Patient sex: M
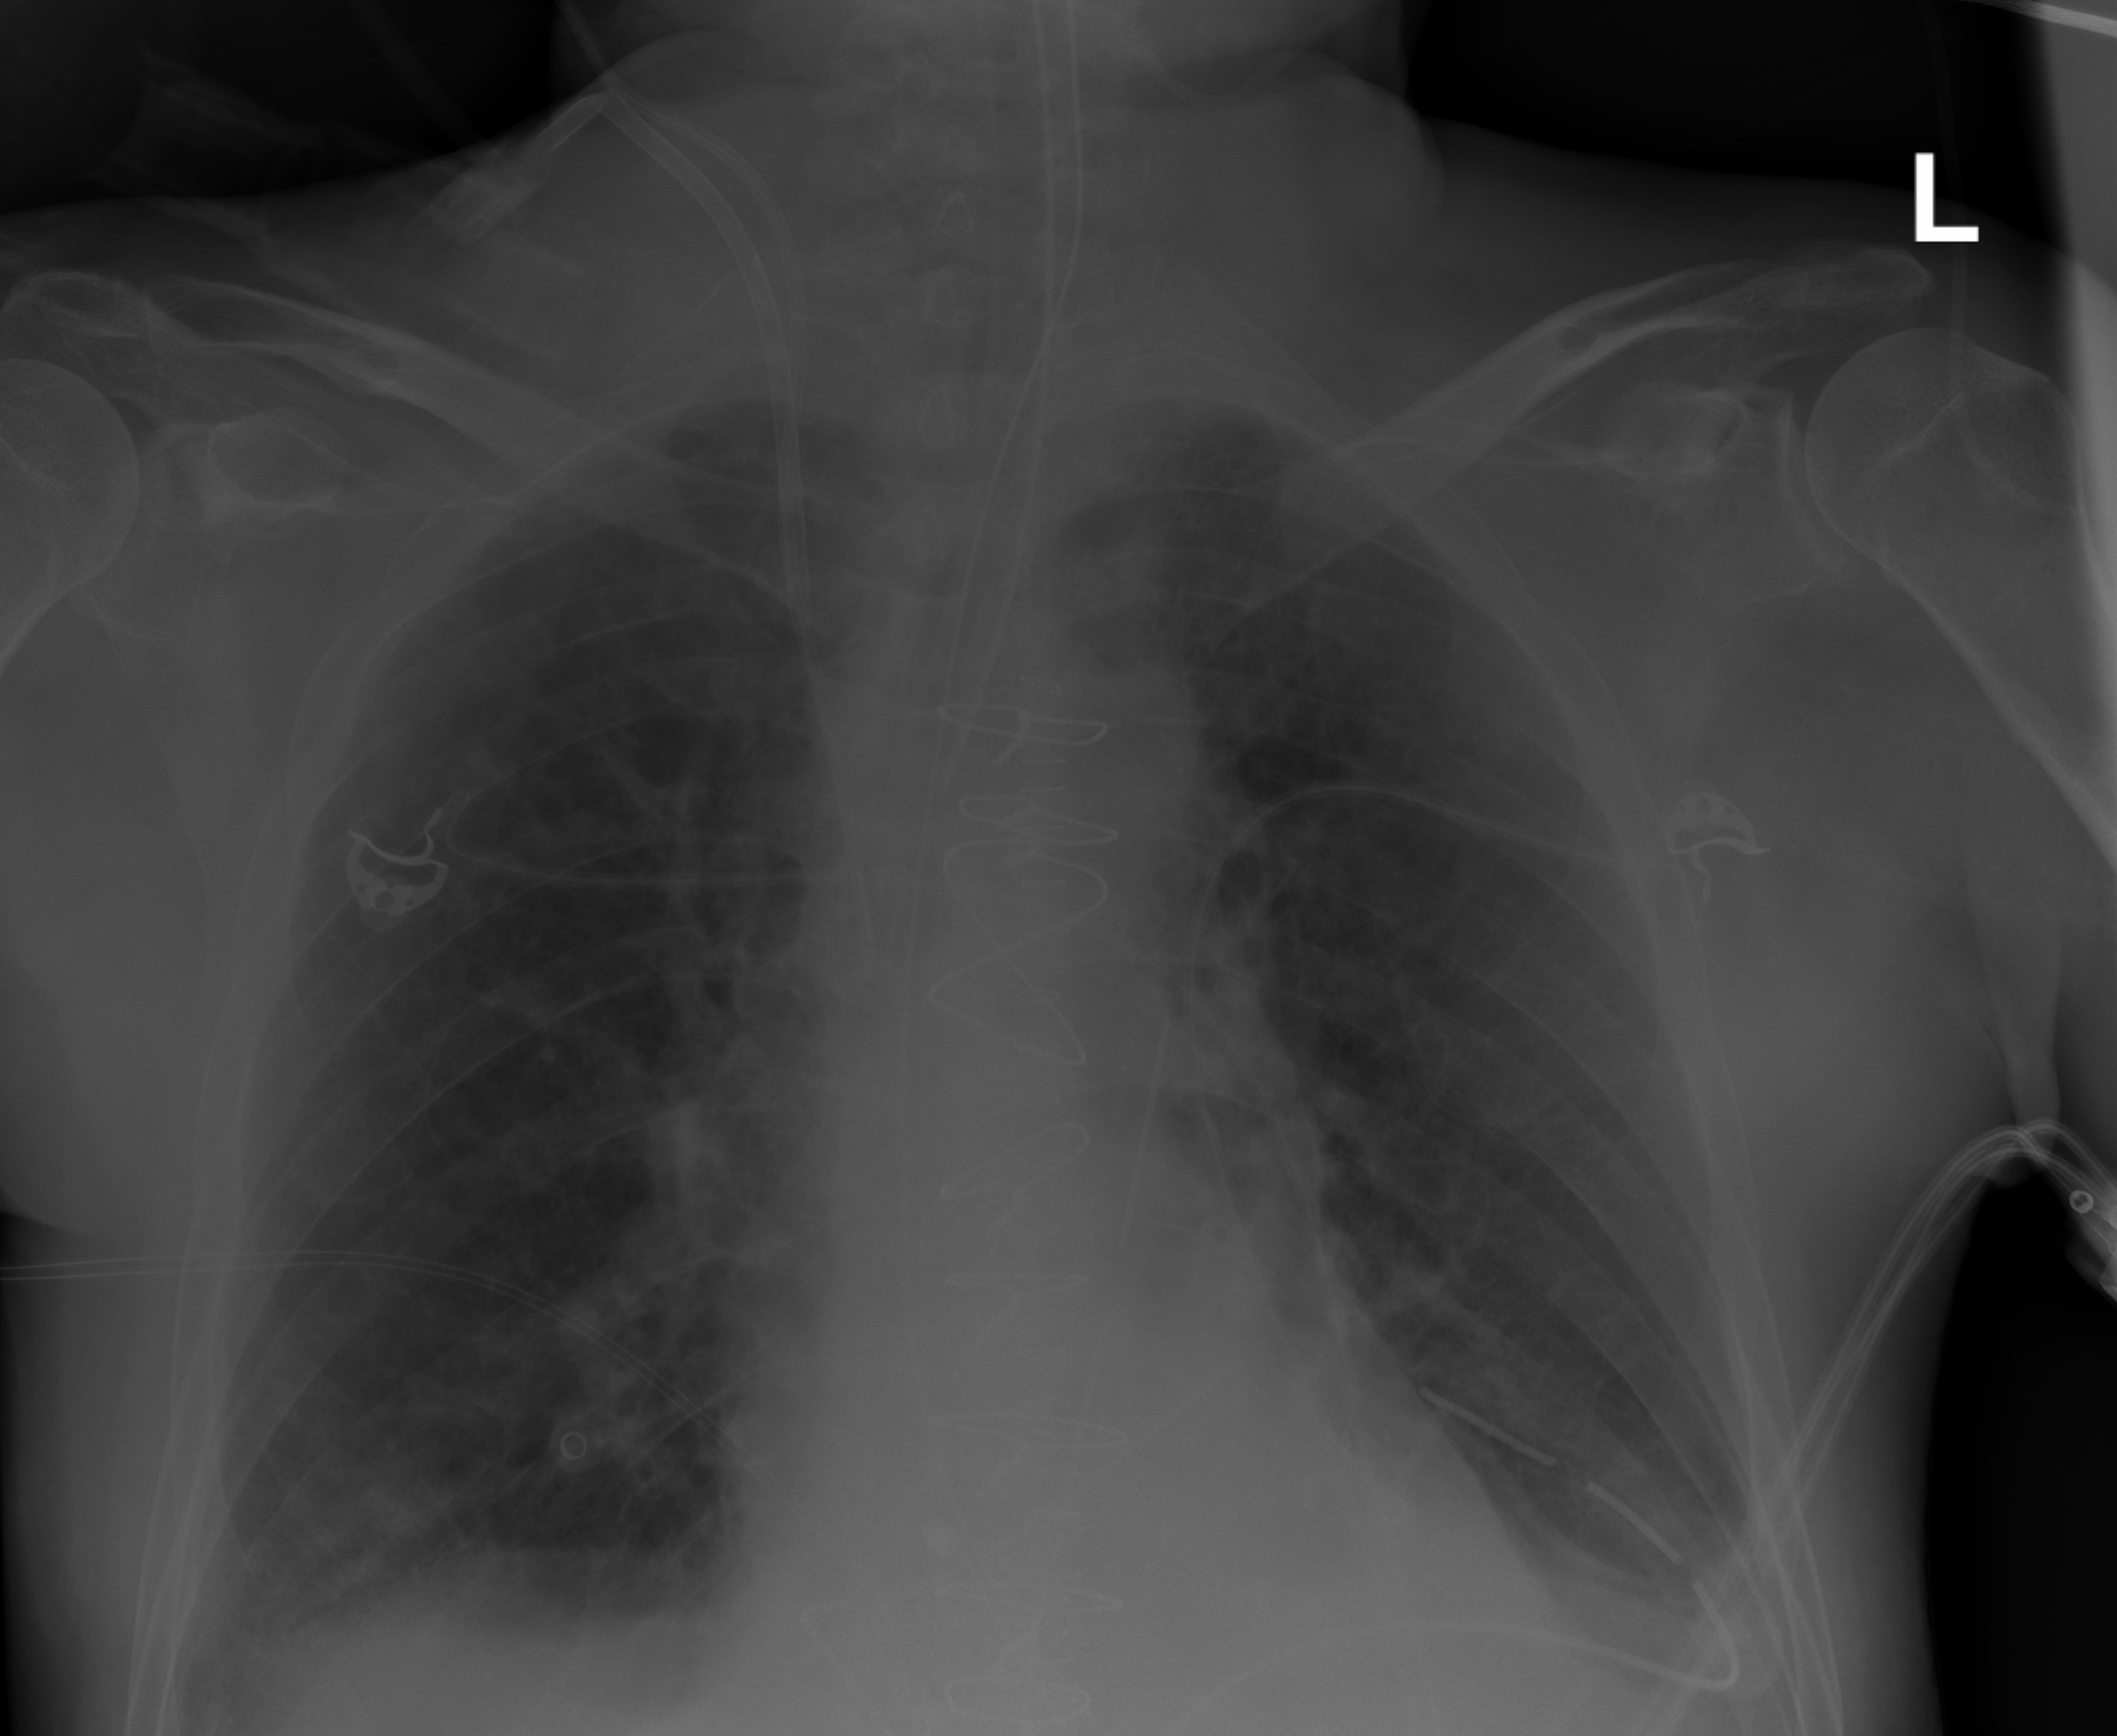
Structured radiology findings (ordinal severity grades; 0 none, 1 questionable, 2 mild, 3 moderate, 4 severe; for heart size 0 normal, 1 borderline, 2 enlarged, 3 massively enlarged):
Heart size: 0
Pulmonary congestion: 0
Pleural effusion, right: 1
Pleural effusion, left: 1
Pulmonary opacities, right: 1
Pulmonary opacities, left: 0
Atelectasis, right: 2
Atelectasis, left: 1